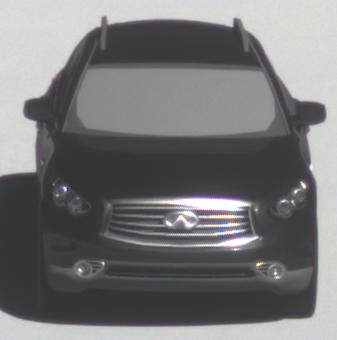
Make: Infiniti
Model: FX 37
Detailed model: FX (S51)
Model produced from: 2012/07
Model produced until: 2013/10
Doors: 5
Color: black
Road condition: dry road
Daytime: morning or afternoon
Contrast: high contrast